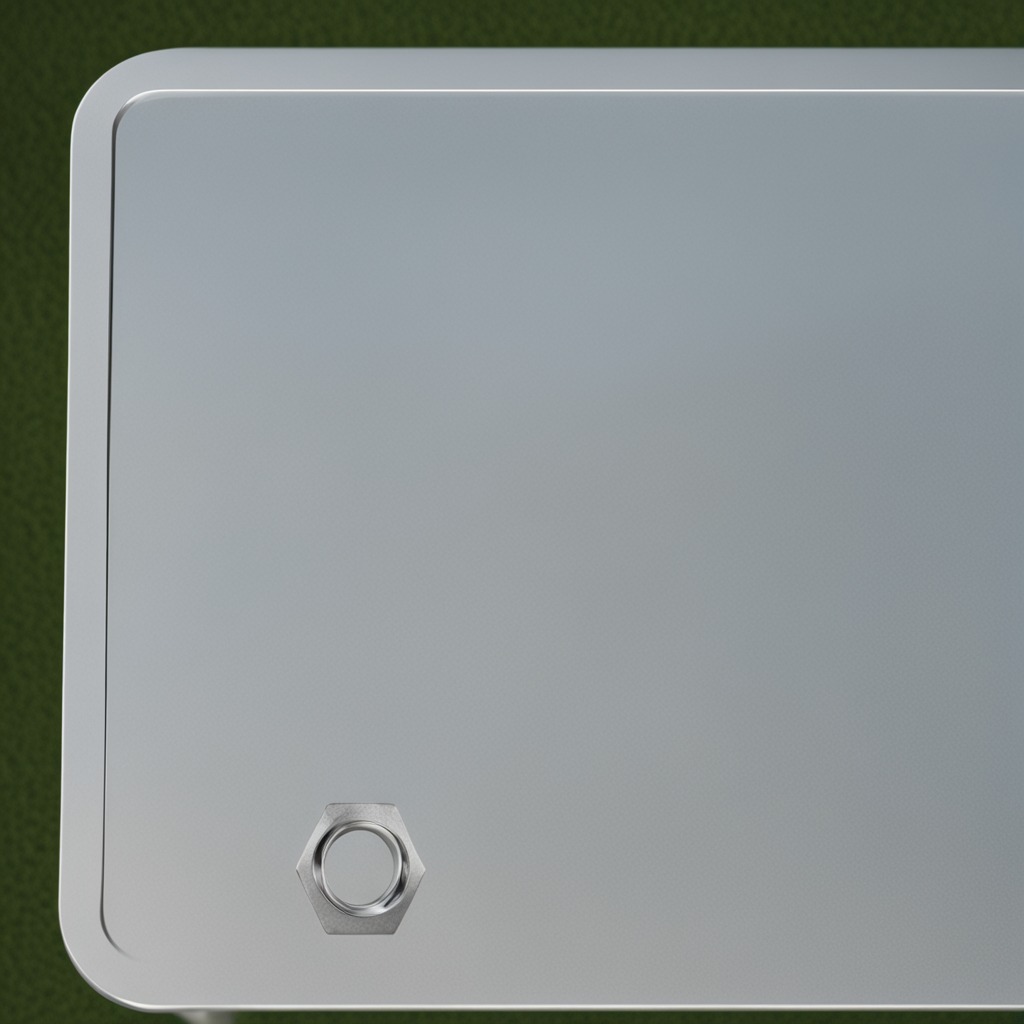
A metal nut lies on the textured surface of the table.